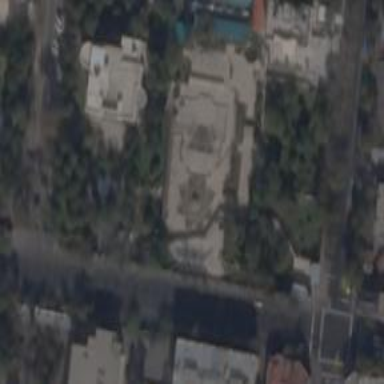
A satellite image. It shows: Museum housed in building.